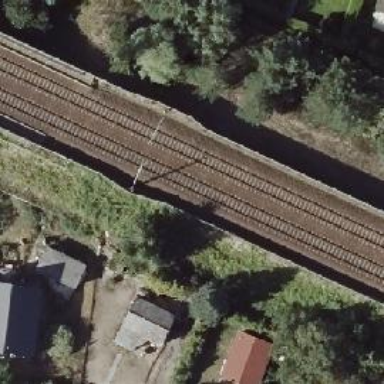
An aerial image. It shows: Railway milestone with catenary mast.